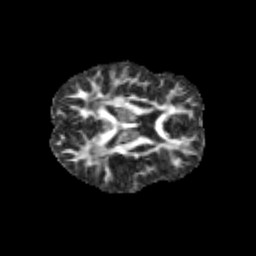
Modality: FA
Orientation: axial
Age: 9
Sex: female
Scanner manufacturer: siemens
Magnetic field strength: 3 T
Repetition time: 3.8 s
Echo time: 0.07 s